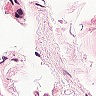
Metastatic tissue present: no